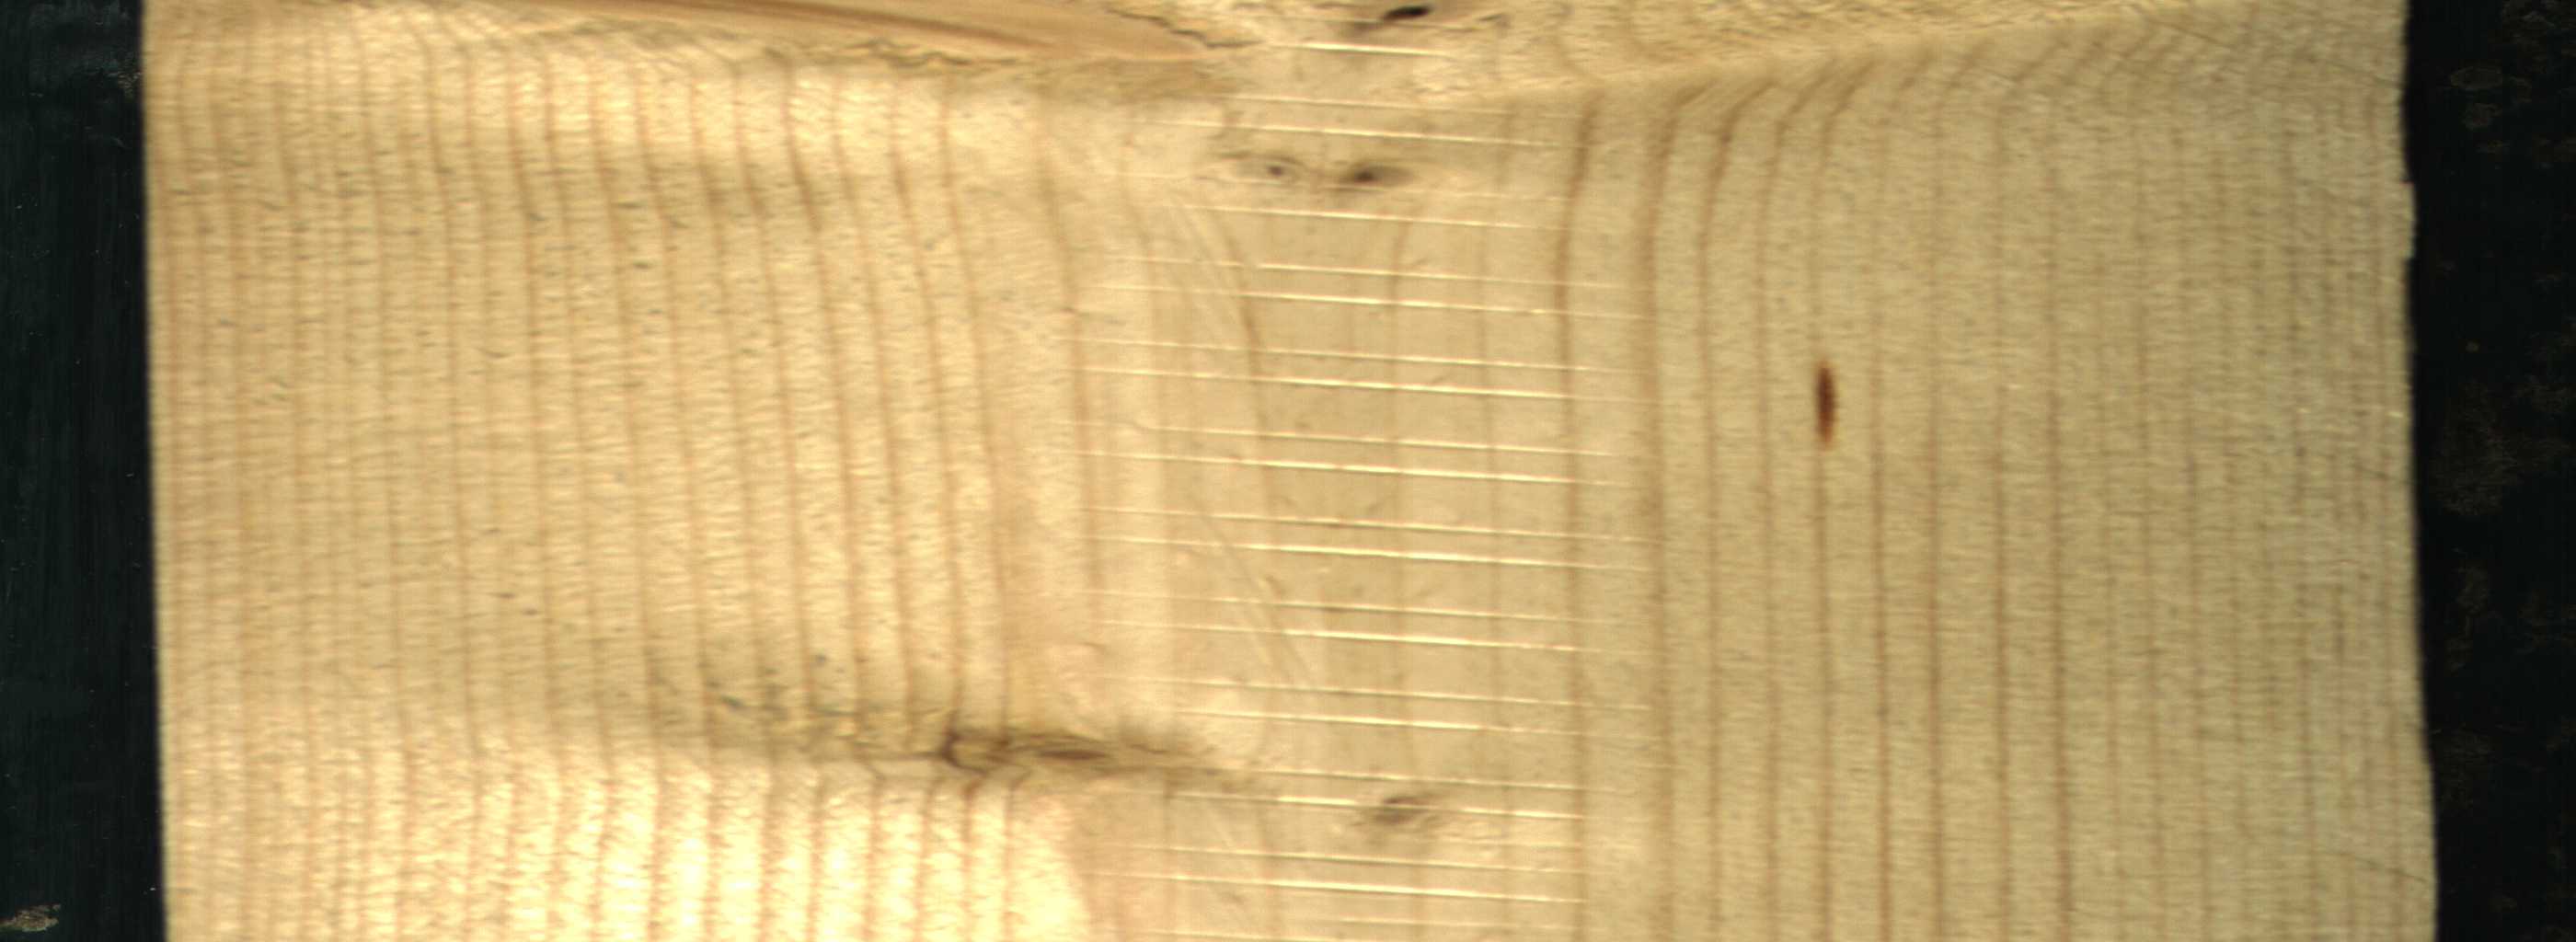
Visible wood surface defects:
resin
Live_Knot
Live_Knot
Live_Knot
Live_Knot
Live_Knot